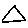
Label: triangle